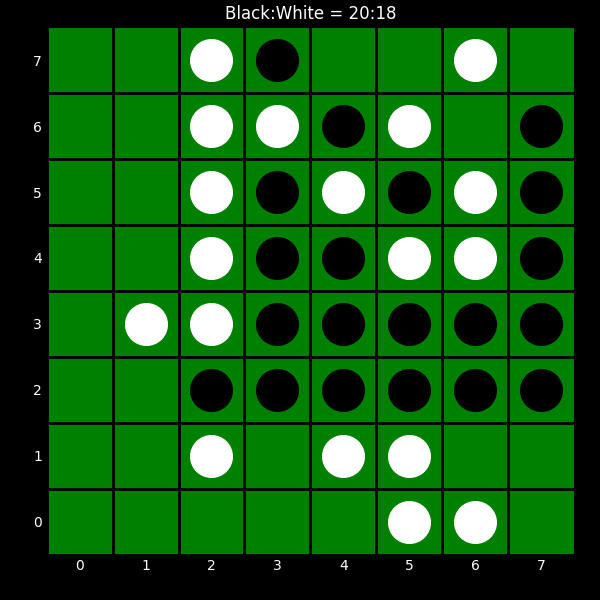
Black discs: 20
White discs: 18